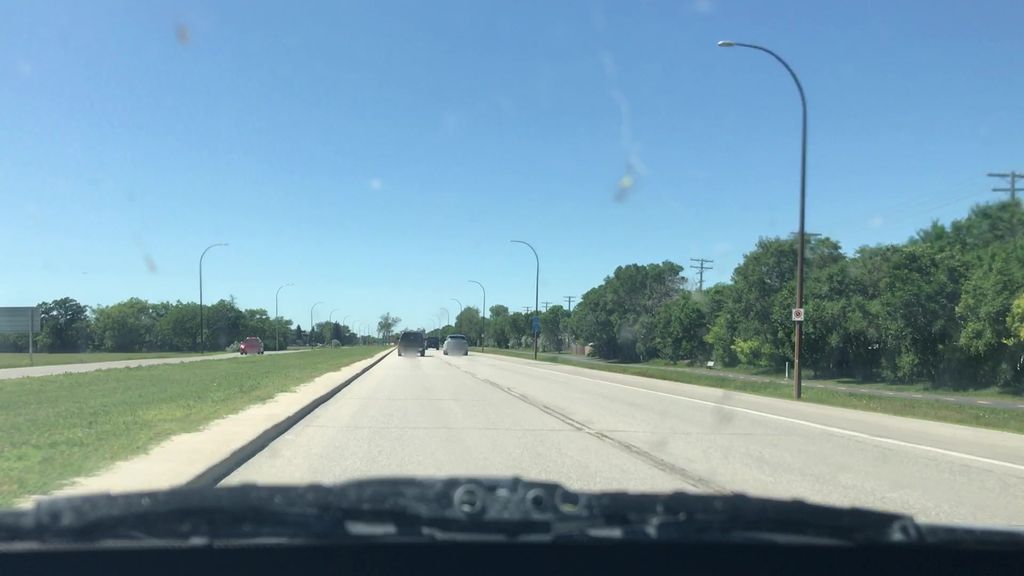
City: winnipeg